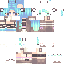
A female human skin with pale skin, wearing blue long hair dressed in a blue tshirt and blue pants, featuring a closed mouth.